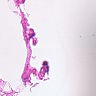
Metastatic tissue present: no